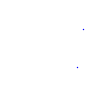
Particle: proton